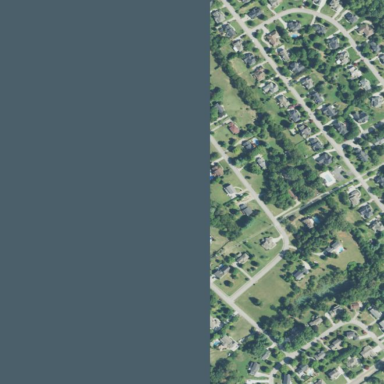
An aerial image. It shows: This residential area consists of single-family homes.